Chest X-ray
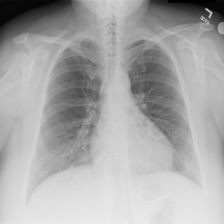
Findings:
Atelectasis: negative
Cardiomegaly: negative
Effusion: negative
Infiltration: negative
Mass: negative
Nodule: negative
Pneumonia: negative
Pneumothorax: negative
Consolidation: negative
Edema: negative
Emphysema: negative
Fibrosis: negative
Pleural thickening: negative
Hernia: negative